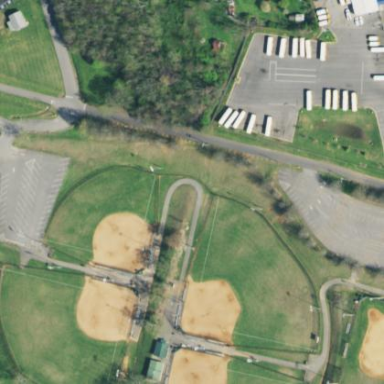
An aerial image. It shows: Softball pitch for leisure land activities.